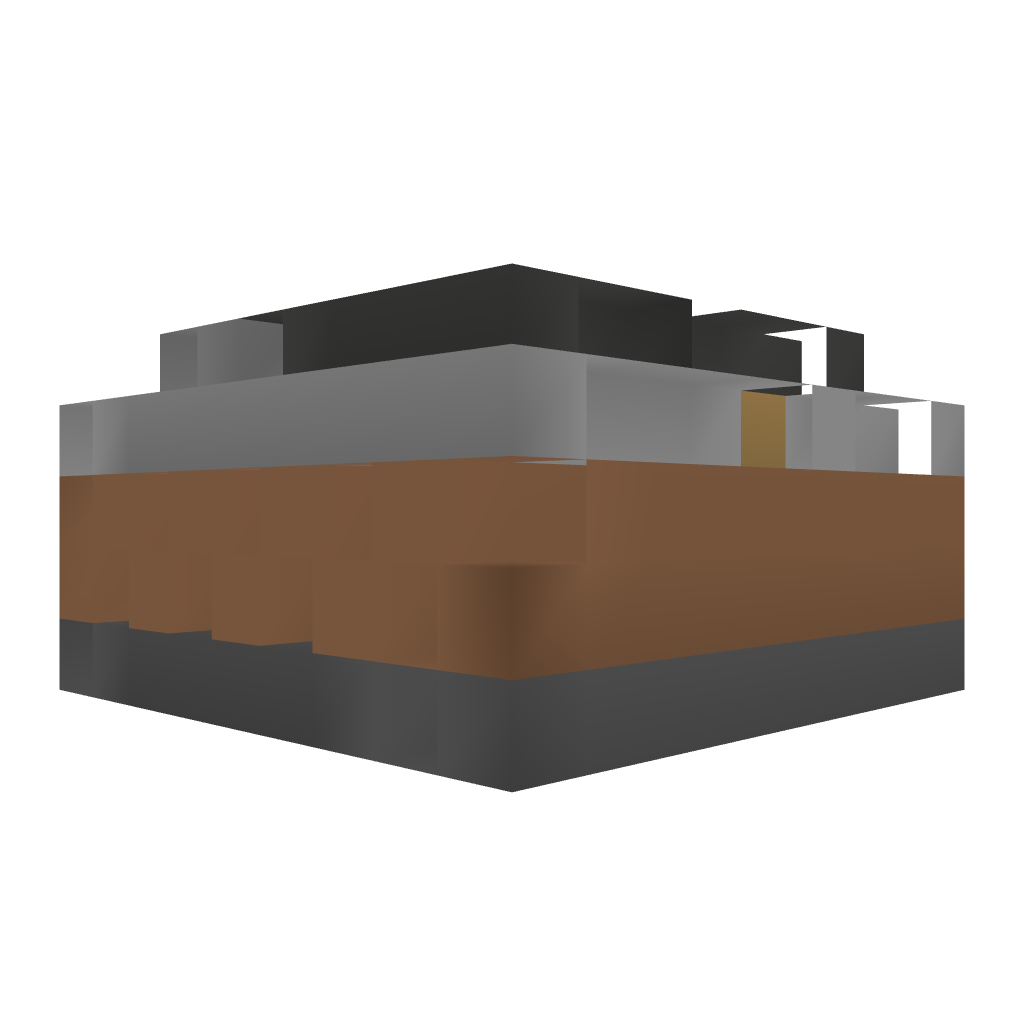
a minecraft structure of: Cobblegen